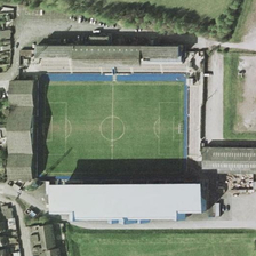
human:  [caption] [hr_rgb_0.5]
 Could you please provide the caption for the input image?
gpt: A green football field lies on the field with white and green roofs beside rows of houses.

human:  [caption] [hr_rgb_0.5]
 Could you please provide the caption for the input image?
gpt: A green football field lies in the stadium, with white and green roofs beside rows of houses.

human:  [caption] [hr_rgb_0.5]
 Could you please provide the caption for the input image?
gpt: The green football field lies in the stadium with white and green roofs beside a row of houses.

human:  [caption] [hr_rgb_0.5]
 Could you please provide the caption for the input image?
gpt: The green football field is located in the stadium, with white and green roofs next to rows of houses.

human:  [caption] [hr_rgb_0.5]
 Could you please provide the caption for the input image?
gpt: There is a green football field in the stadium. The white and green roofs are next to a row of houses.